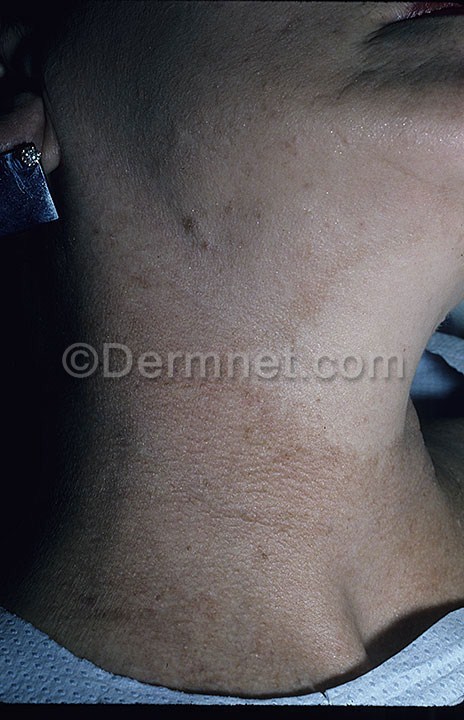
Disease: Light Diseases and Disorders of Pigmentation